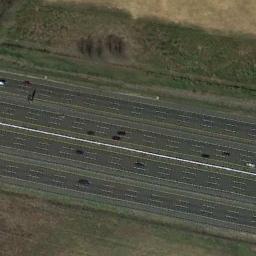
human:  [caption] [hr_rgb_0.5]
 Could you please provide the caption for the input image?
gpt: There are large green lawns around the freeway and there are many cars on the freeway .

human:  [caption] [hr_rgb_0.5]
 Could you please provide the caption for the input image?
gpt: There are many houses on both sides of the highway .

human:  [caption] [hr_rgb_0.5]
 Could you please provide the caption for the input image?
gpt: The freeway goes through the grass with some cars .

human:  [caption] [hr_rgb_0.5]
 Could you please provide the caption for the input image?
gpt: Some straight freeways go through the lawn and some cars are driving on freeways .

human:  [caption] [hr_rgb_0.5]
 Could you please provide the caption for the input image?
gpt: There are lawns beside the freeway .